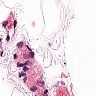
Metastatic tissue present: no